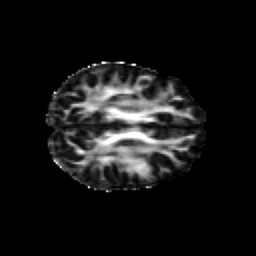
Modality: FA
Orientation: axial
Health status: healthy
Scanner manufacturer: siemens
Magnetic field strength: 3 T
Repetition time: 10 s
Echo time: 0.092 s